Question: I need your help again!
I'm working on getting an angular component (ui-bootstrap-datetimepicker) to load in a wicket component that is loaded outside of my angular code.
Here's what it looks like currently
'''
<span class="dropdown">
<a class="dropdown-toggle" role="button" data-toggle="dropdown" data-target="#" href="">
<div class="input-append">
<input type="text" placeholder="Date/Time Value" class="input-large" data-ng-model="data.storedValue" required date-time-input="MM/DD/YYYY hh:mm a">
<button type="button" class="btn"><i class="icon-calendar"></i></button>
</div>
</a>
<ul class="dropdown-menu">
<datetimepicker data-ng-model="data.storedValue" data-datetimepicker-config="{ dropdownSelector: '.dropdown-toggle', minView: 'minute', minuteStep: 1 }"></datetimepicker>
</ul>
</span>
'''
'''
var $injector = angular.injector(['app', 'ui.bootstrap']);
var selector = this.selector;
$injector.invoke(function($rootScope, $compile) {
var element = $compile(angular.element(selector))($rootScope);
element.scope().$apply();
angular.element(selector).scope().$apply();
});
'''
'app' is my angular app module.
This effectively renders the component and the drop down appears, but the dates are not populated.
I've tried several other configurations, but either it made things worse or didn't help at all. Ask questions and I'll answer as best I can!
Also I'm getting a bunch of errors in my console which will probably be helpful :P
- - - -
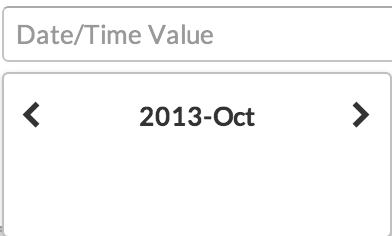
Answer: And of course right after I posted this I figured out what I was doing wrong...
The javascript portion should have looked like...
'''
var $injector = angular.element(document).injector();
var selector = this.selector;
$injector.invoke(function($rootScope, $compile) {
var element = $compile(angular.element(selector))($rootScope);
element.scope().$apply();
angular.element(selector).scope().$apply();
});
'''
I needed to get the injector from my main app rather than build a new one. Once I did that it was able to build the calendar. It led to a ton of other problems, but at least the component is rendering!